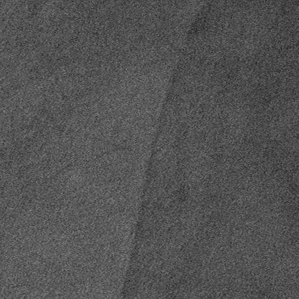
Label: frost